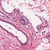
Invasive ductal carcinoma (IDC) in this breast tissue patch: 0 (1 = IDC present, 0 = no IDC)